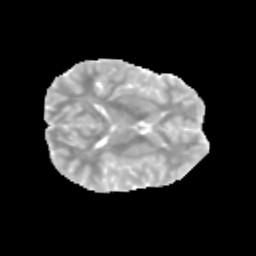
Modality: MD
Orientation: axial
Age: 11
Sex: male
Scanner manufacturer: siemens
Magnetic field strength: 3 T
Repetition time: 3.8 s
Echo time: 0.07 s